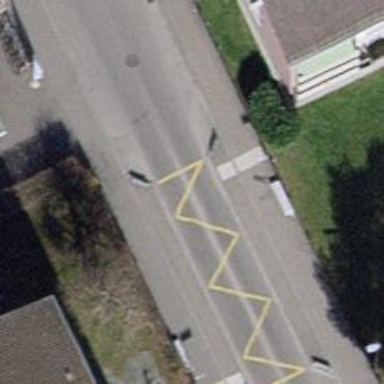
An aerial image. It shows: Bus stop with designated public transport stop position.